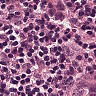
Metastatic tissue present: yes